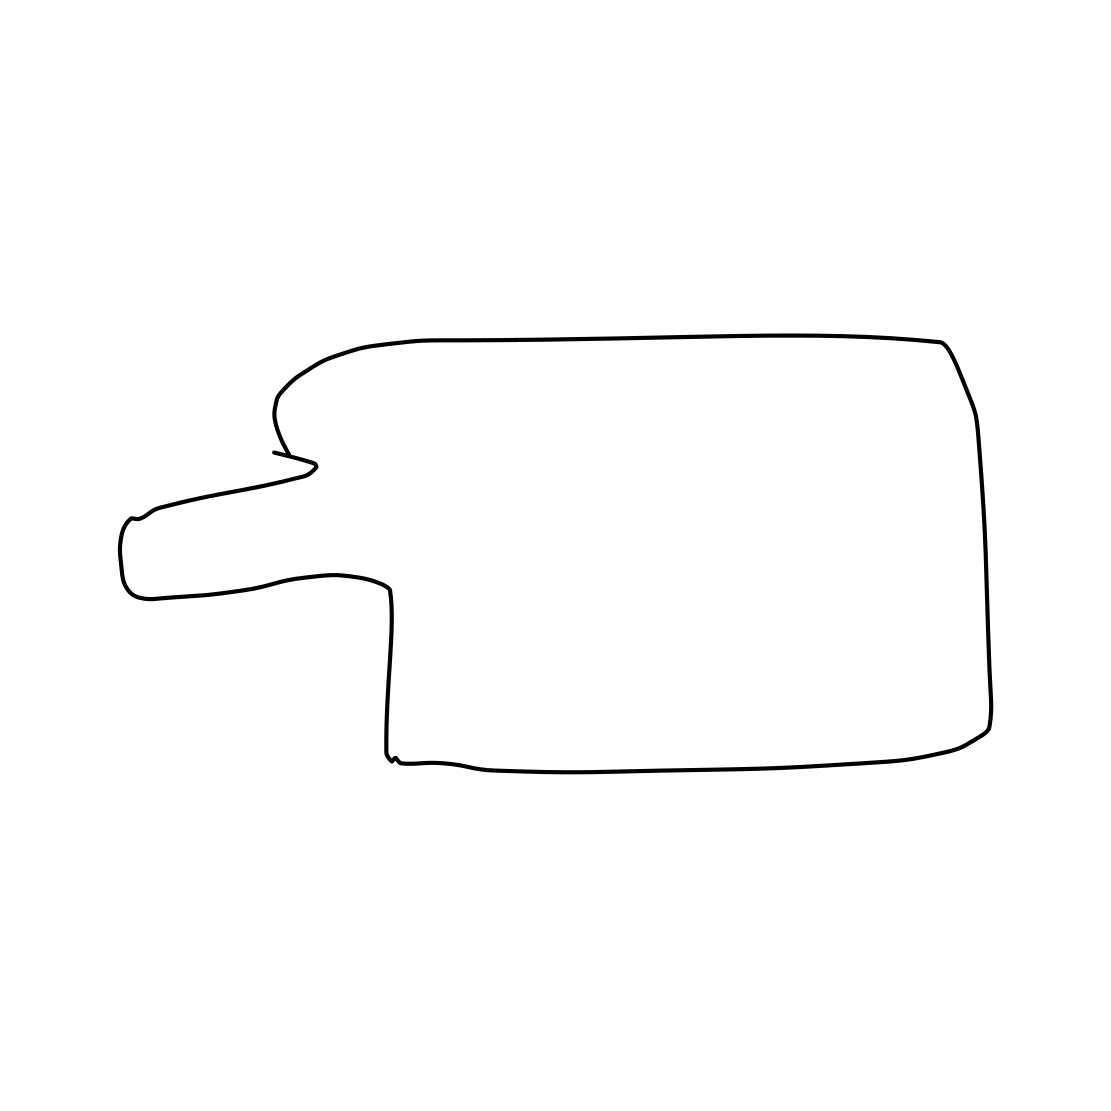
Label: elephant